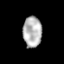
Tissue: lung
Cell type: Epithelial cells
Senescence score: 0.1347
Nuclear area (px): 570
Mean DAPI intensity: 179.321